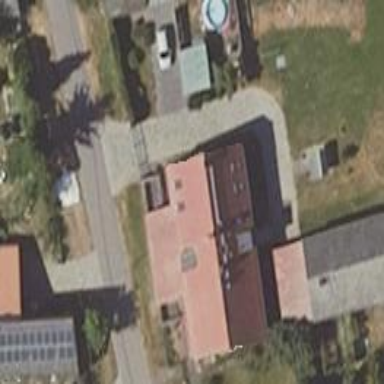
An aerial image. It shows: Semidetached house with gabled roof.